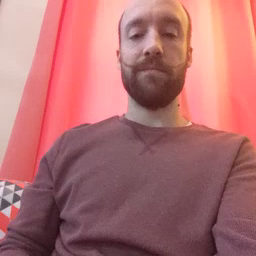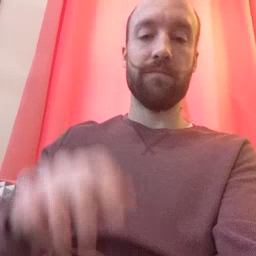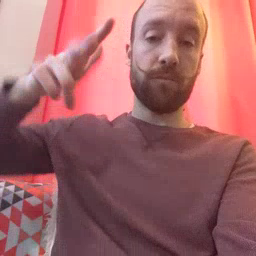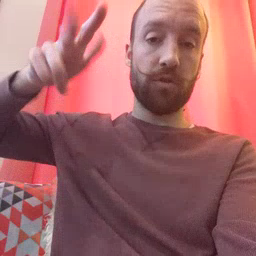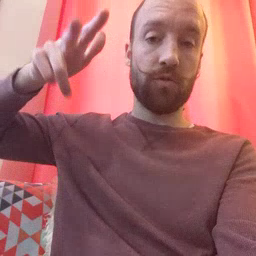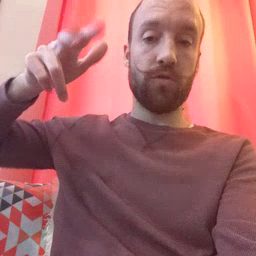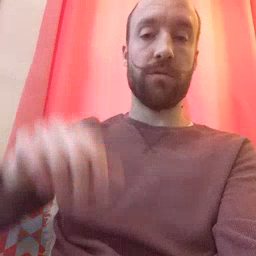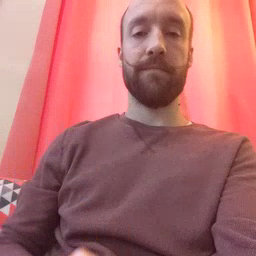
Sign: helicopter